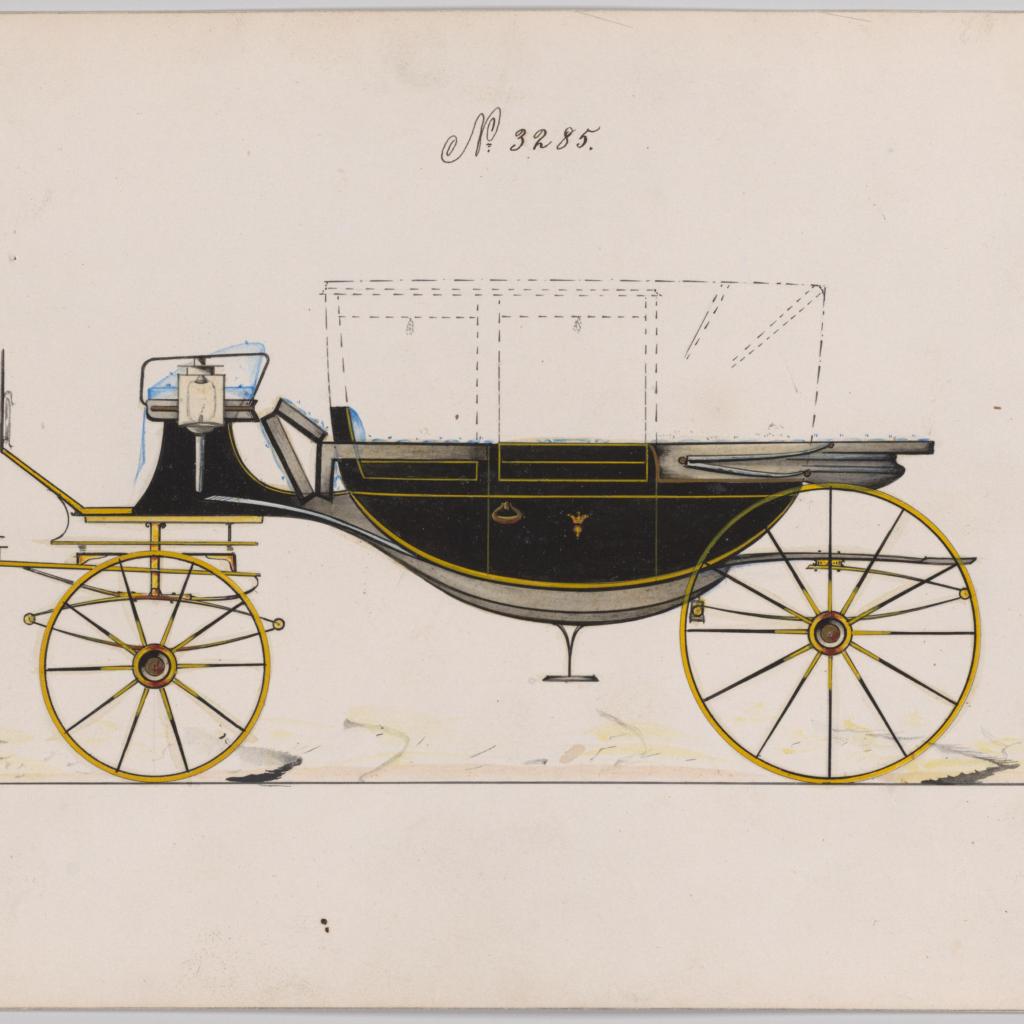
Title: Design for Landau, No. 3285
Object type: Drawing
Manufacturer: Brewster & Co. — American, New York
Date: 1876
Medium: Pen and black ink, watercolor and gouache with gum arabic
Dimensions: sheet: 6 3/8 x 9 1/4 in. (16.2 x 23.5 cm)
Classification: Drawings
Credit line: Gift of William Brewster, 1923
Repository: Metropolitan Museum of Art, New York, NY